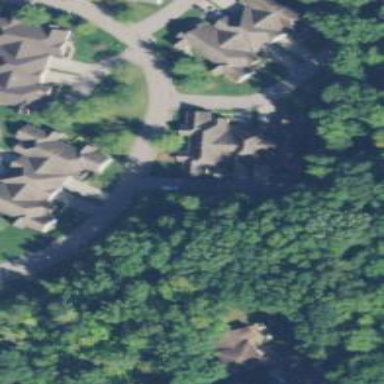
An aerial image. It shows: Shared driveway marked as service road.